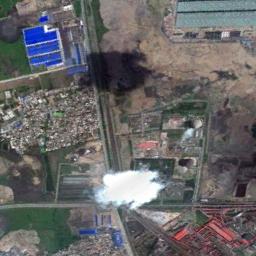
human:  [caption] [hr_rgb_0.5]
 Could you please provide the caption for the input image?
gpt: Many buildings of different shapes and sizes are beside the thermal power station .

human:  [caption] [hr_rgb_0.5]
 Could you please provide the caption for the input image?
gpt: The thermal power station is on the grass next to some buildings with white mist above .

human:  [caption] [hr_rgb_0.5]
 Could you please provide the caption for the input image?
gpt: In the thermal power station, there are neatly planned factories and good greening, Machine equipment, and cooling towers .

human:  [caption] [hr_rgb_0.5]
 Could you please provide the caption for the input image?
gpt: Behind a row of houses, there are three thermal power stations that are blowing smoke .

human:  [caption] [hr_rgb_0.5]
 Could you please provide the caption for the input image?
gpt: There are many buildings on the thermal power station .